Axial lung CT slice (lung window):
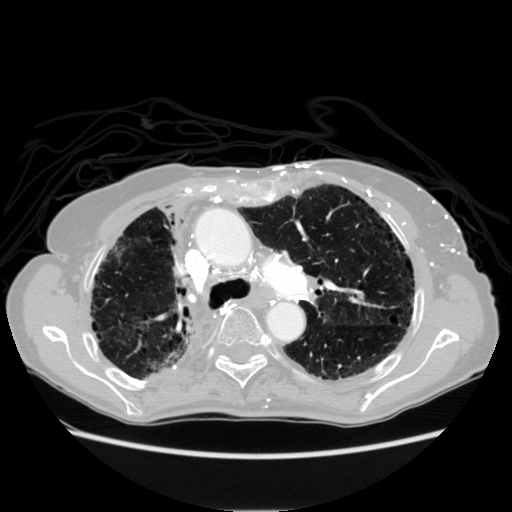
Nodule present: no